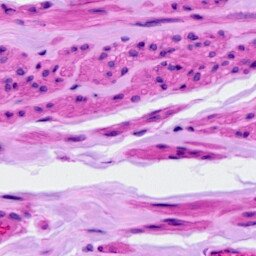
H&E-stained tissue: Ovarian